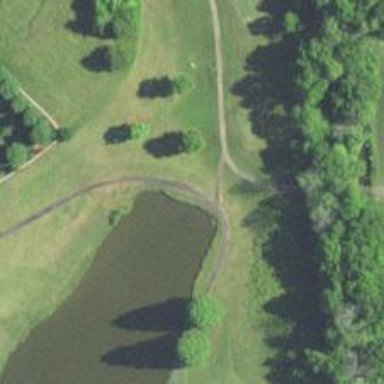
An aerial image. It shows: Golf cartpath that is also road path.